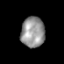
Tissue: prostate
Cell type: T cells
Senescence score: 0.2408
Nuclear area (px): 710
Mean DAPI intensity: 149.19